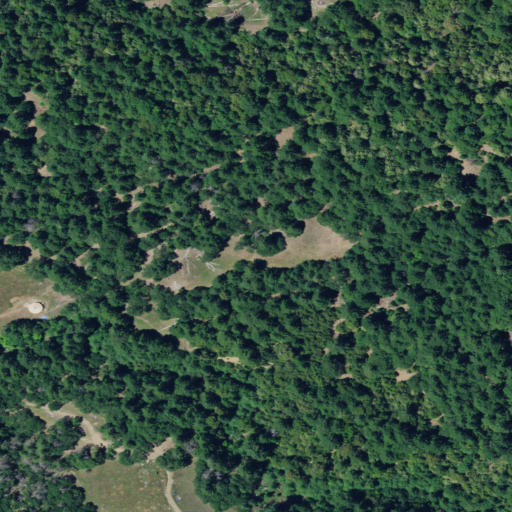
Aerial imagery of mountain in California named Leona Ridge containing evergreen forest, deciduous forest, shrub, and mixed forest